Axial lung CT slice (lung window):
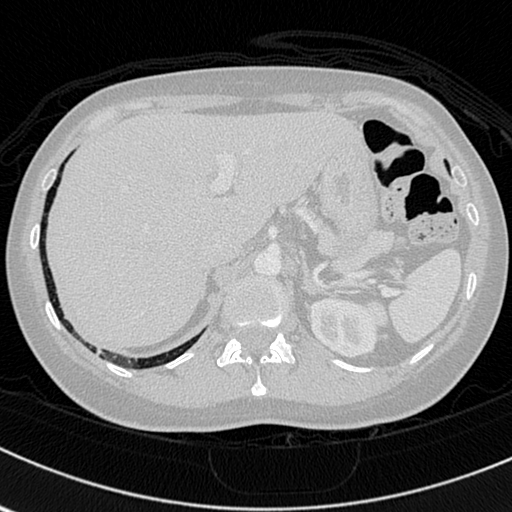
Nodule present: no